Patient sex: M
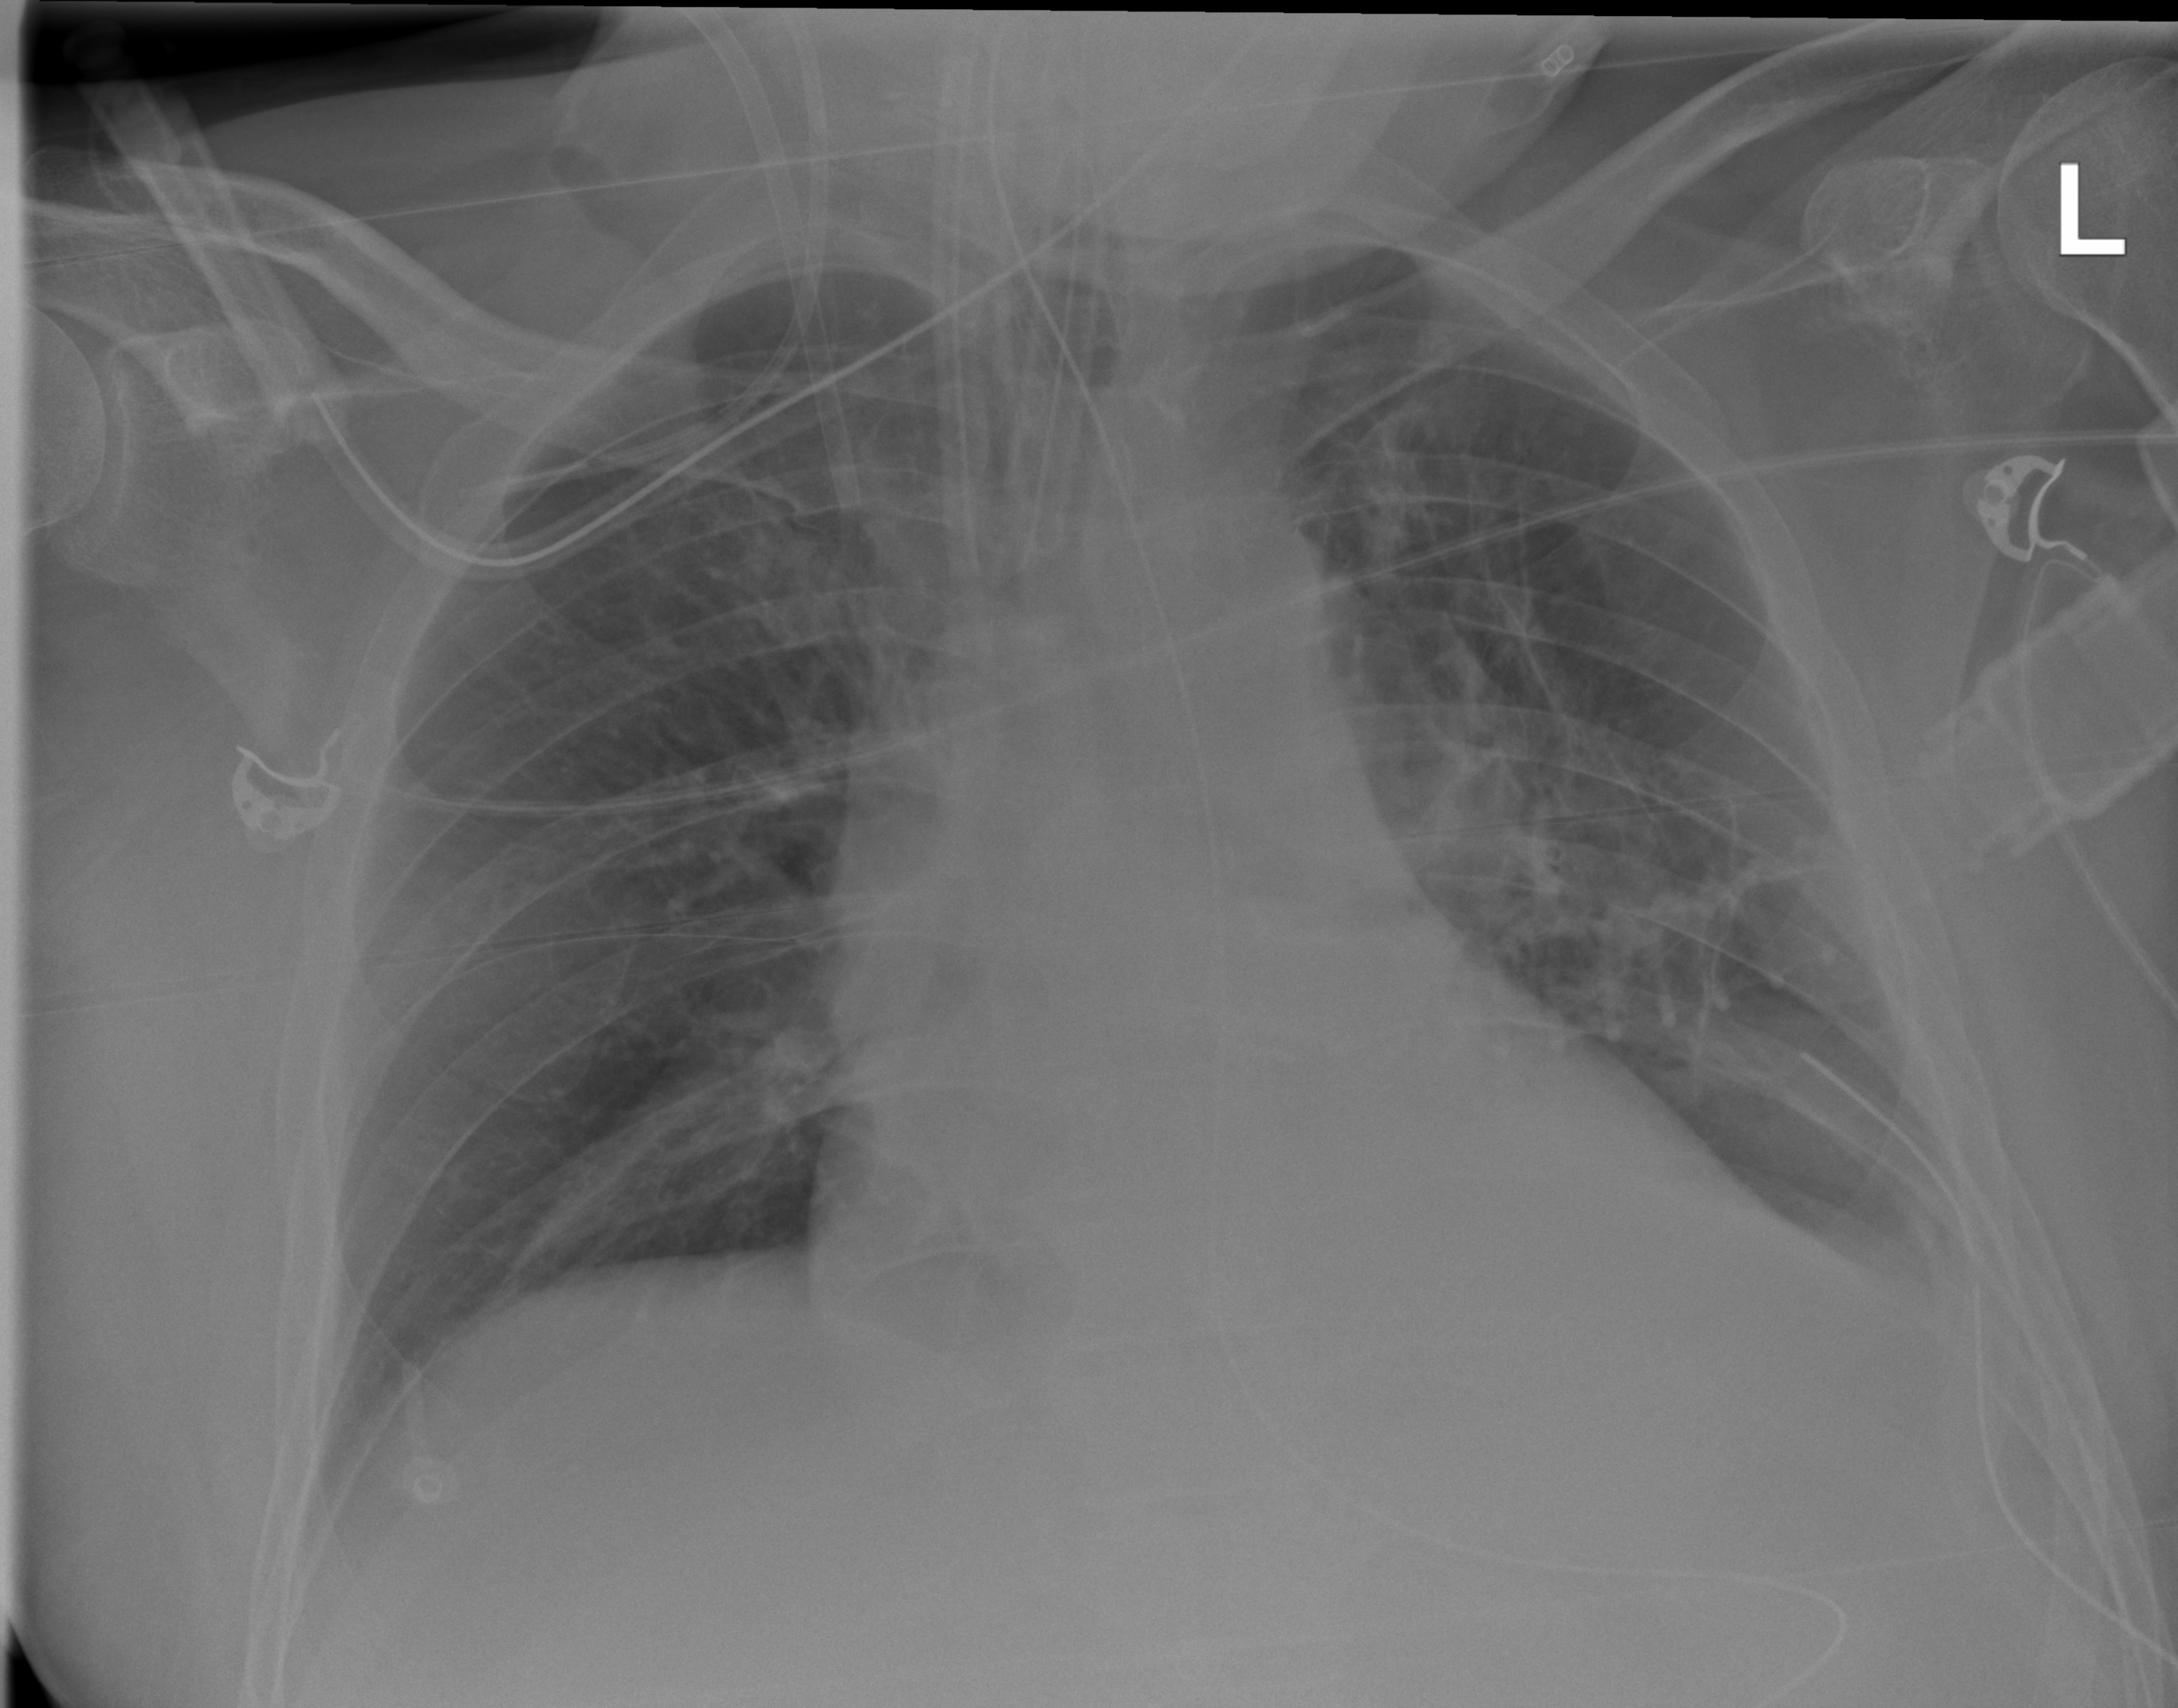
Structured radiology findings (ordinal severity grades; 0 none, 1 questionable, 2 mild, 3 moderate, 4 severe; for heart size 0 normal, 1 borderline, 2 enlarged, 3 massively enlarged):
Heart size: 1
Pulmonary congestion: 2
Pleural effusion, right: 0
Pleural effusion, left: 2
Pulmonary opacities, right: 2
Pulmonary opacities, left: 2
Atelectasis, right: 2
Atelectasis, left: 2